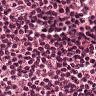
Metastatic tissue present: no